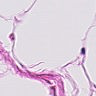
Metastatic tissue present: no